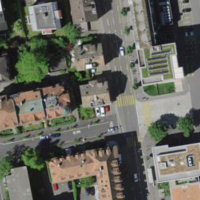
EUNIS habitat code: 54
Species observed at this site:
Prunus padus